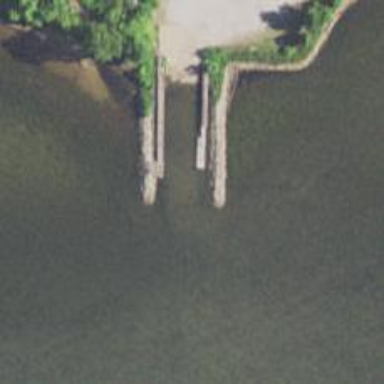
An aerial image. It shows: Breakwater structure.